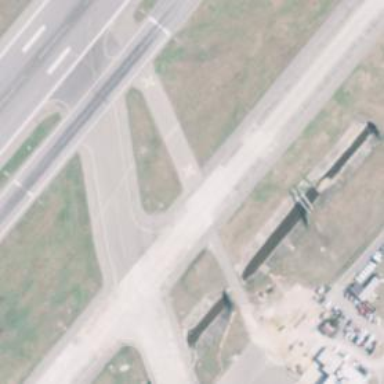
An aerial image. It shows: Image of taxiway at airport.